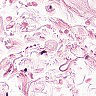
Metastatic tissue present: no